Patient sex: M
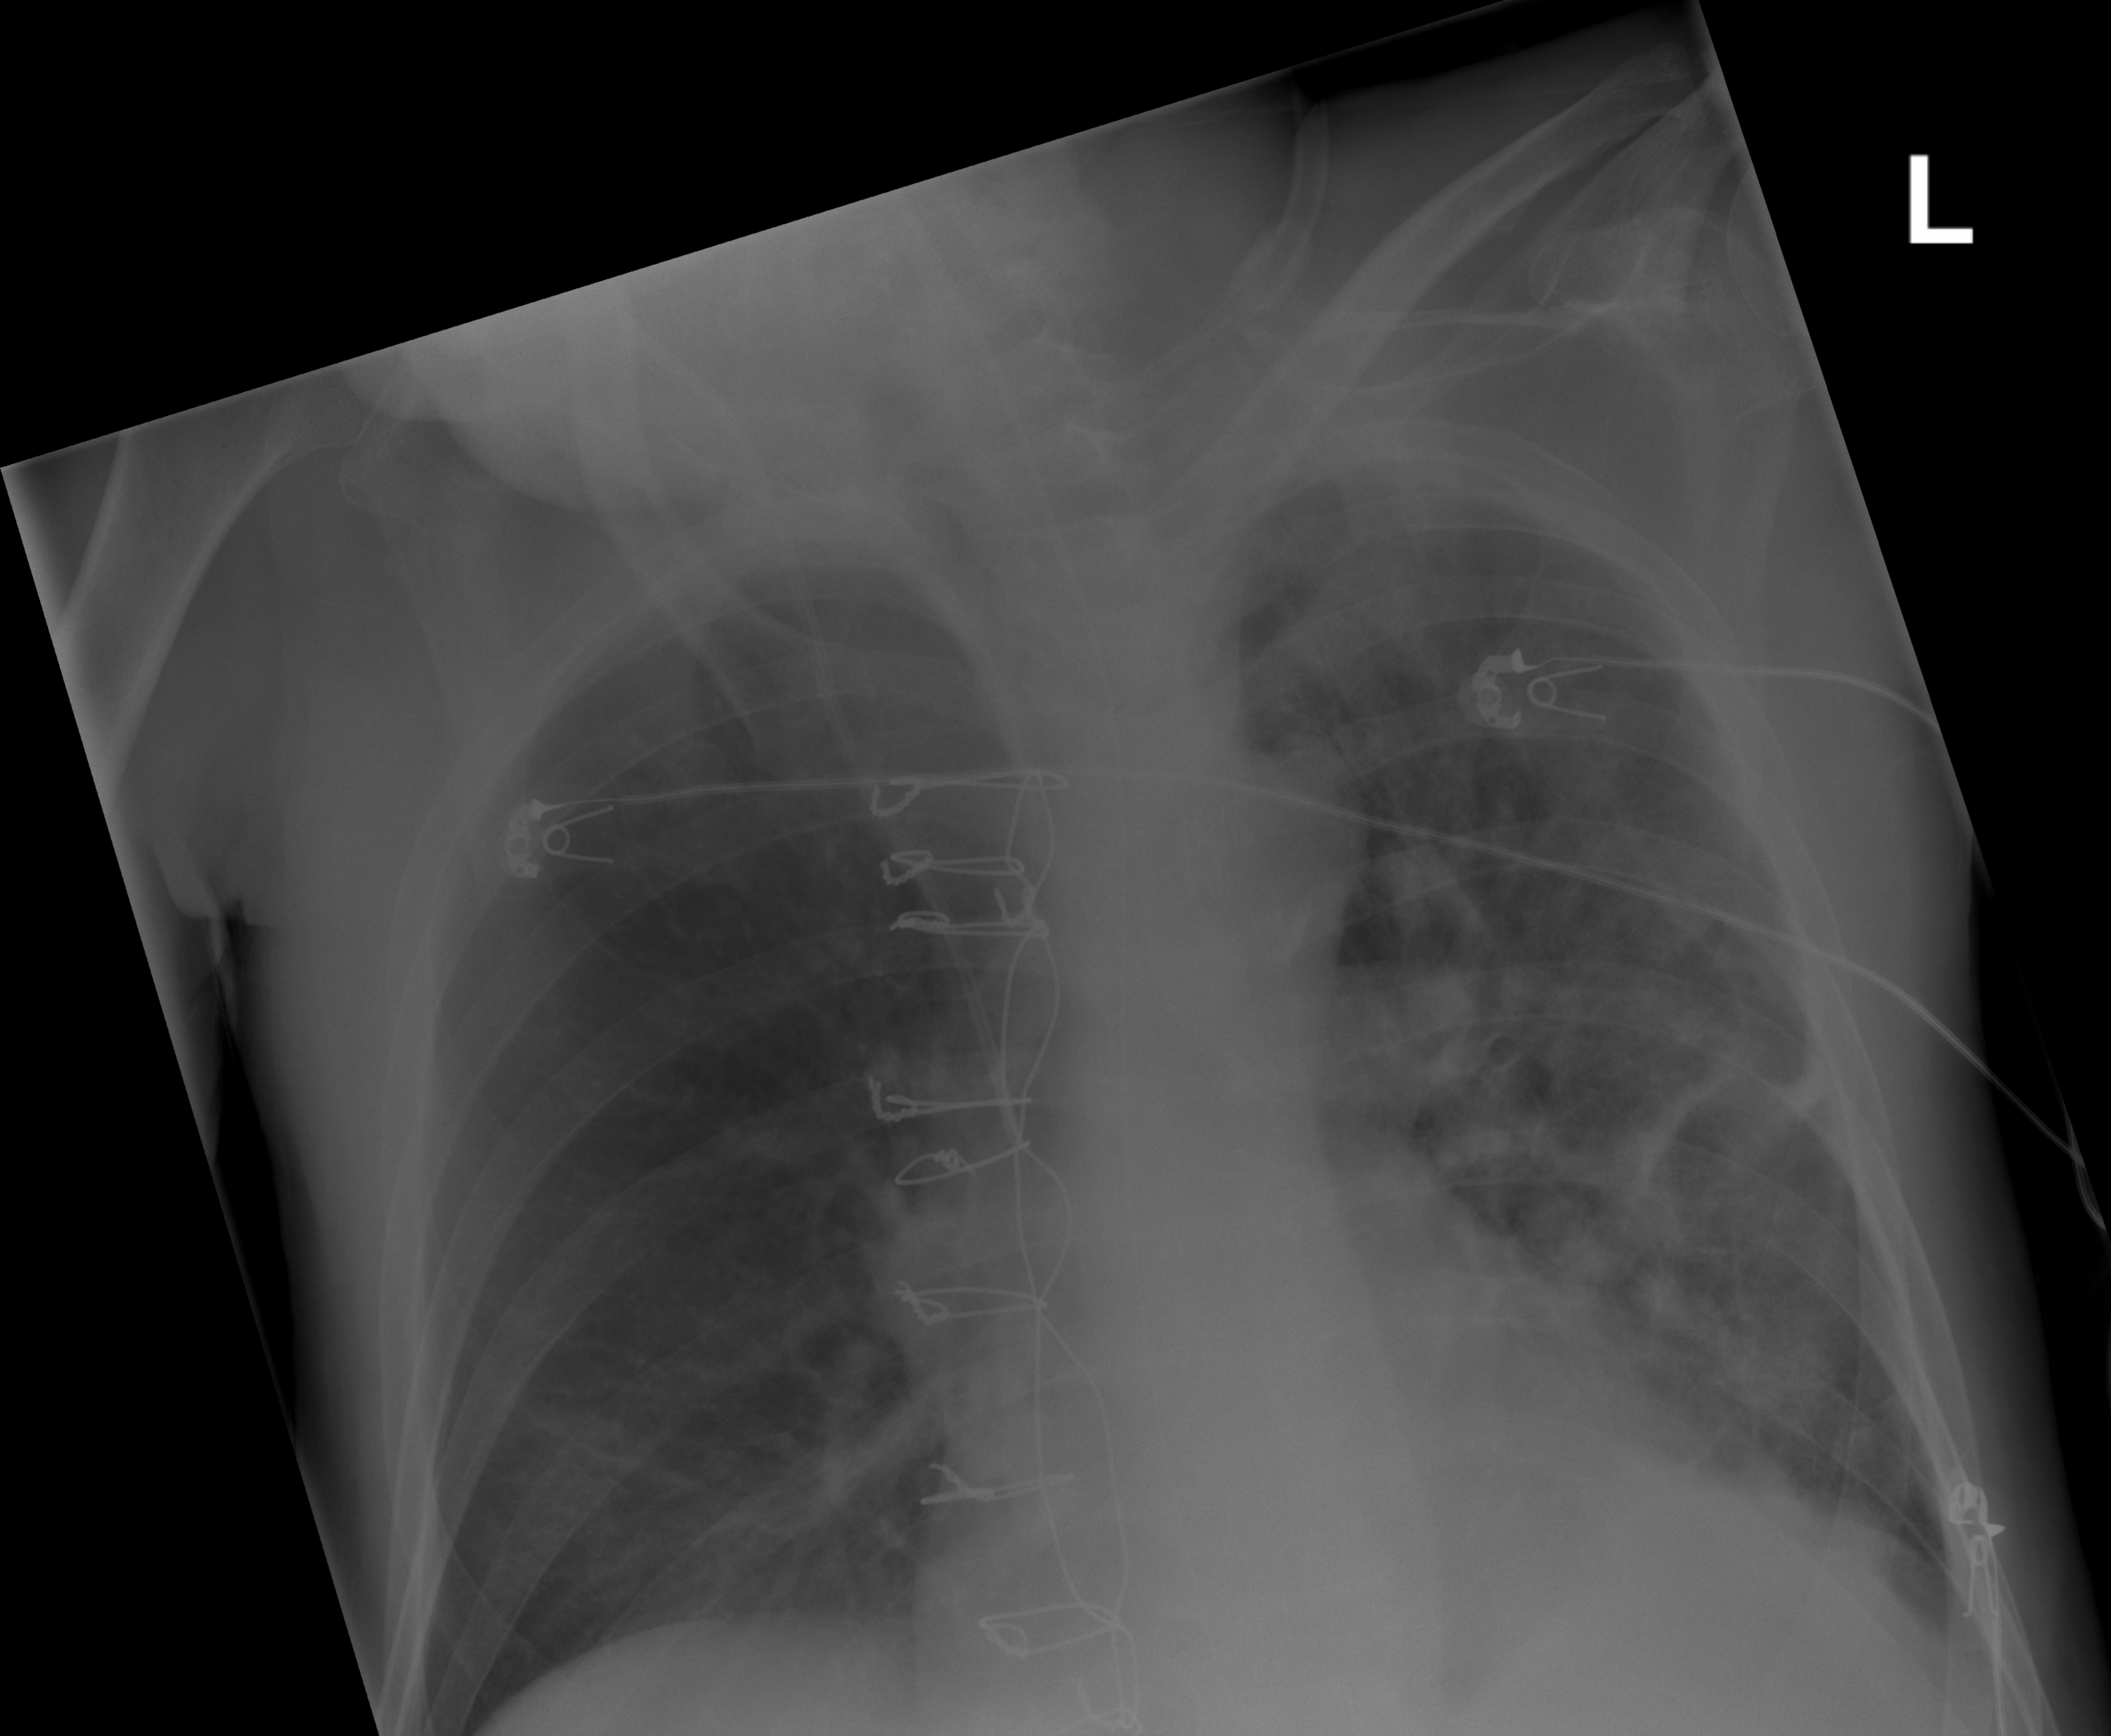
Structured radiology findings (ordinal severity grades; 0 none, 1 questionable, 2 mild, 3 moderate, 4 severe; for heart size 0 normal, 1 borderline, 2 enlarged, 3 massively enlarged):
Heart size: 2
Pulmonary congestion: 0
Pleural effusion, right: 0
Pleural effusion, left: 0
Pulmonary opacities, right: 0
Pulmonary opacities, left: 3
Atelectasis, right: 0
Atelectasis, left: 3